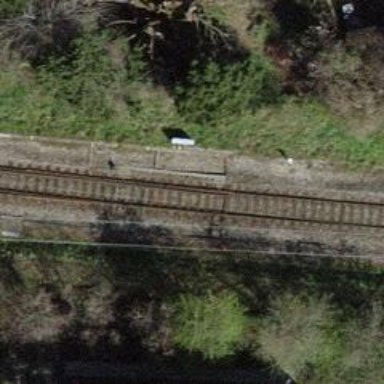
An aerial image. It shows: Railway switch.